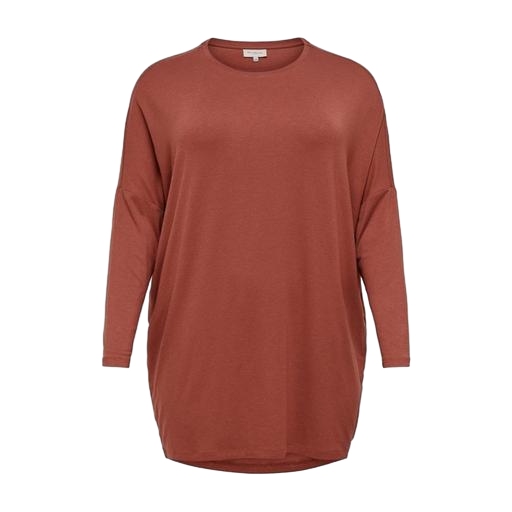
multicolor vero moda rust high neck blouse, red plus size printed t-shirt only macy, brown long sleeved shirt, white background